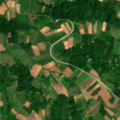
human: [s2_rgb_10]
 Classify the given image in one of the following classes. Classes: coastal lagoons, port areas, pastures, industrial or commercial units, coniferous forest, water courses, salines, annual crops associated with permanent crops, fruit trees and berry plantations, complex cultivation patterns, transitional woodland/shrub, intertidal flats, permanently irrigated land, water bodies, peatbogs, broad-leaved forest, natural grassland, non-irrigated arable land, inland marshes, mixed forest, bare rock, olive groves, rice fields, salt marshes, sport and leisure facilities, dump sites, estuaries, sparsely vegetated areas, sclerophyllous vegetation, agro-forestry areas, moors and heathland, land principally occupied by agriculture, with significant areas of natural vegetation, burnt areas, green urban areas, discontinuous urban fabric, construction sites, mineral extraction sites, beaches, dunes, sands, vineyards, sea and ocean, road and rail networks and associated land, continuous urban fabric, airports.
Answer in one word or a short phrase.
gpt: complex cultivation patterns, land principally occupied by agriculture, with significant areas of natural vegetation, broad-leaved forest